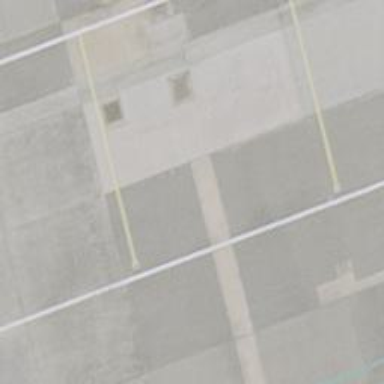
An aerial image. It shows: Airport parking position.